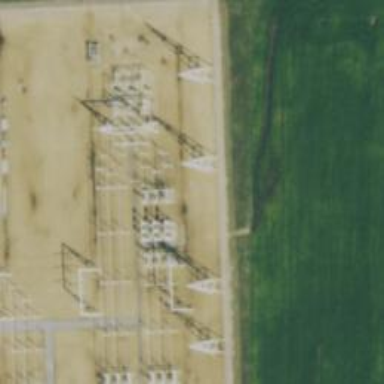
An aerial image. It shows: Mast designed for lightning protection.